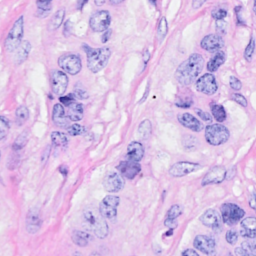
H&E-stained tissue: Breast